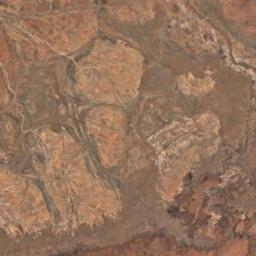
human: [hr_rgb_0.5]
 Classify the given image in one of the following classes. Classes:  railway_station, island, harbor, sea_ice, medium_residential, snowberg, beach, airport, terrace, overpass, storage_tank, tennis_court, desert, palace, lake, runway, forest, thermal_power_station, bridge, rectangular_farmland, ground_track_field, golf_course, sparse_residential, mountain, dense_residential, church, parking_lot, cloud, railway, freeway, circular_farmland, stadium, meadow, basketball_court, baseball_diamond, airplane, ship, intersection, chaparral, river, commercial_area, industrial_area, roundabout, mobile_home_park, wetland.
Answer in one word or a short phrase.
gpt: desert